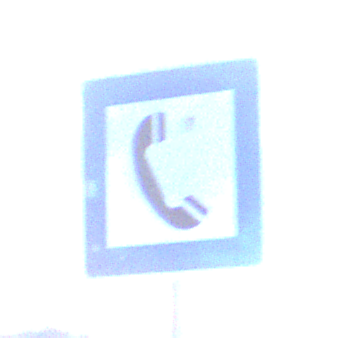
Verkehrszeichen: Fernsprecher
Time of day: Dawn
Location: Outdoor (Urban)
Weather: PartlyCloudy
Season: NotSpecified
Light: Natural